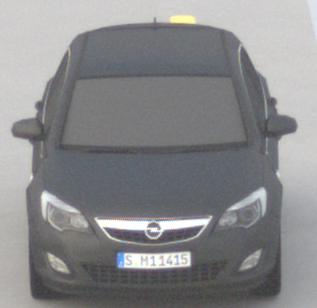
Make: Opel
Model: Astra 1.4 ecoFlex
Detailed model: Astra (J)
Model produced from: 2009/12
Model produced until: 2010/12
Doors: 5
Color: gray
Road condition: dry road
Daytime: morning or afternoon
Contrast: low contrast